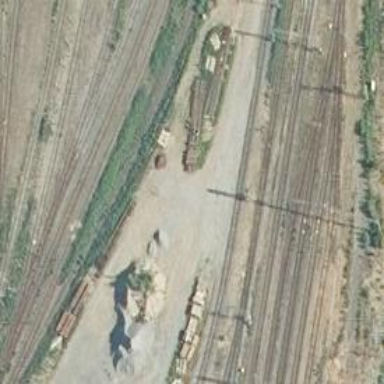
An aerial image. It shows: Rail yard with electrified contact lines for the trains.